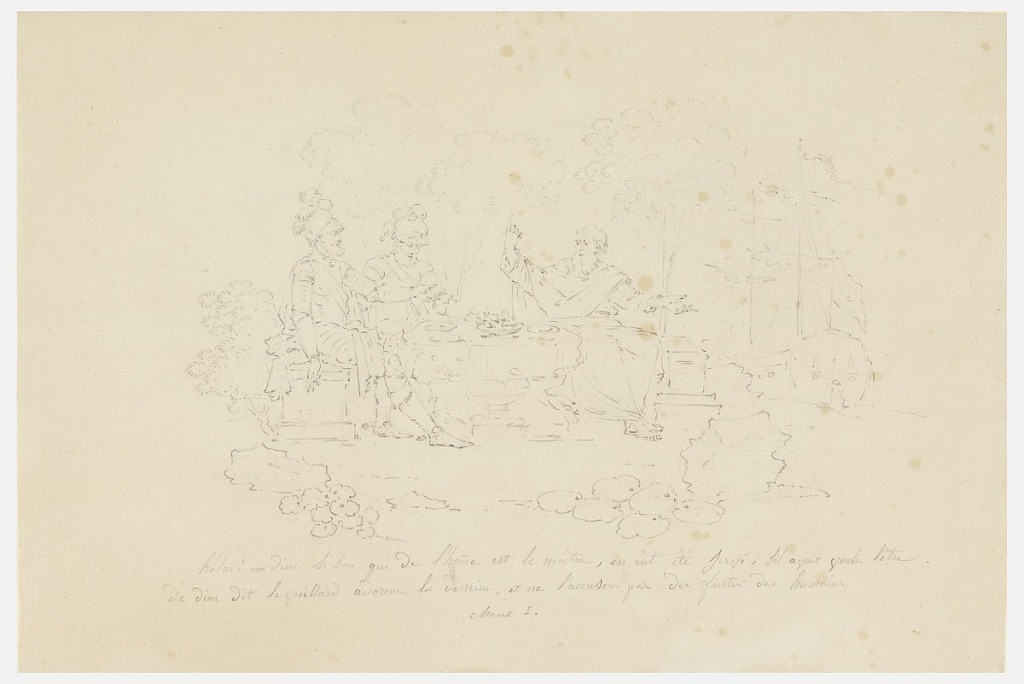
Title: Sketches for scenes 1 and 2 of the cartoon for cotton printing: The History of Henry IV [L'Histoire de Henri IV]
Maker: Hartmann et Fils, Munster, France
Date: ca. 1820
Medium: Graphite on cream-colored paper, mounted
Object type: Drawing
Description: Scene from Voltaire's epic, "Henriade".  Henry IV seated in a landscape near the Port of Dieppe, with his friend, Duplessis-Mornay, converses with a holy hermit (Canto I, lines 229-232).